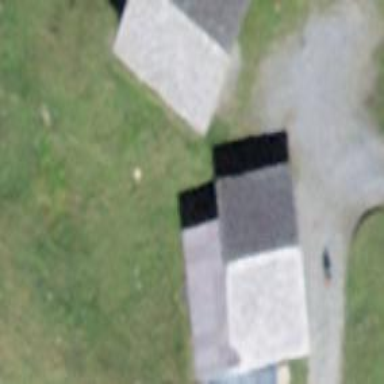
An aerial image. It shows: Cabin.